Field crop: maize
Growth stage: 2
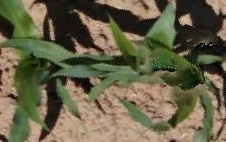
Species: maize